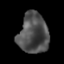
Tissue: lung
Cell type: T cells
Senescence score: 0.2432
Nuclear area (px): 1176
Mean DAPI intensity: 79.409